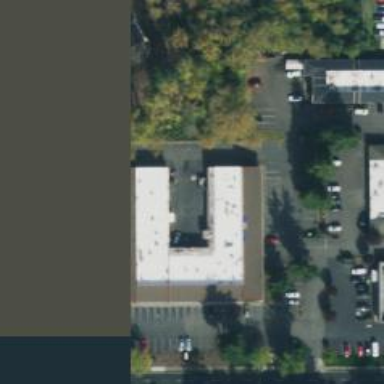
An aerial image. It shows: Convenience shop.